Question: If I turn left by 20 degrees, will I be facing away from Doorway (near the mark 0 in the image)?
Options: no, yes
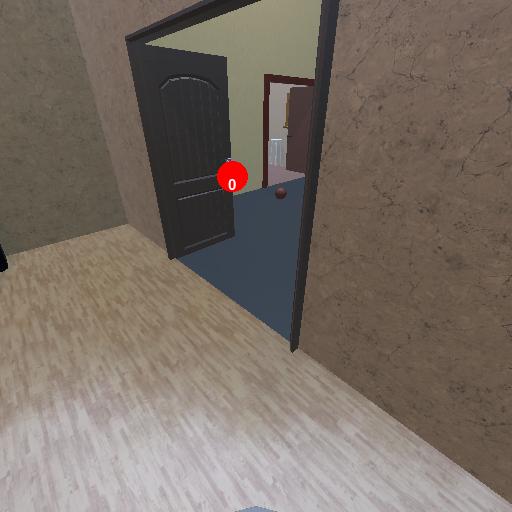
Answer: no